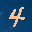
Label: 4